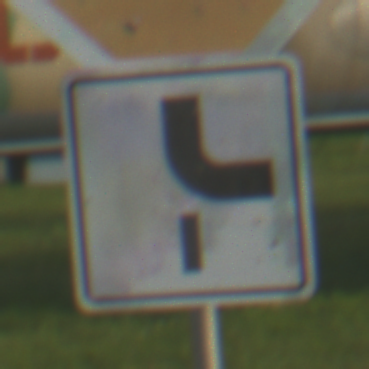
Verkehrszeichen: VerlaufVorfahrtsstrasse10
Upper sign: Stop
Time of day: SunriseSunset
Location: Outdoor (Special)
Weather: Clear
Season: NotSpecified
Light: Natural